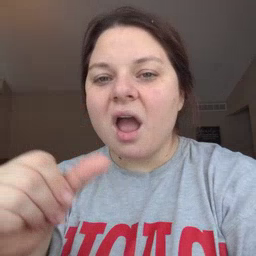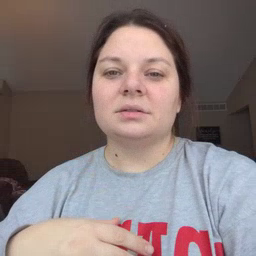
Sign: nuts